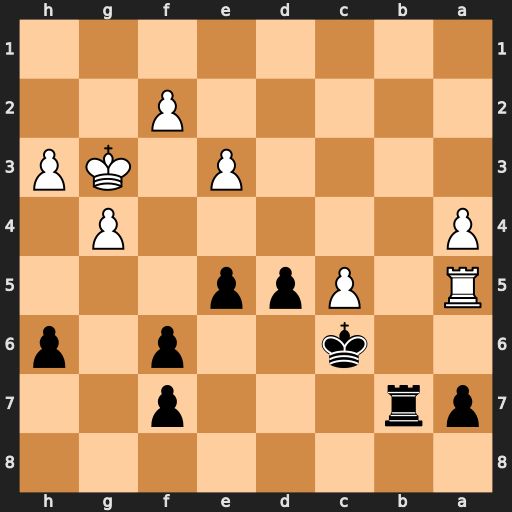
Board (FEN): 8/pr3p2/2k2p1p/R1Ppp3/P5P1/4P1KP/5P2/8
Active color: b
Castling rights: -
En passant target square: -
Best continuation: d4 exd4 exd4 Kf3 Re7